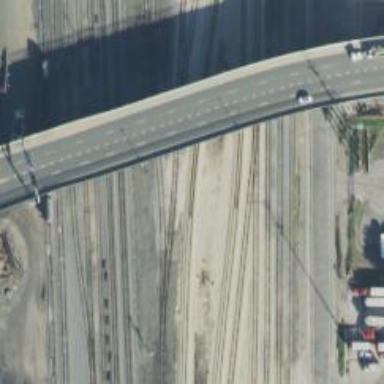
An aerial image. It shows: Railway siding with rails.